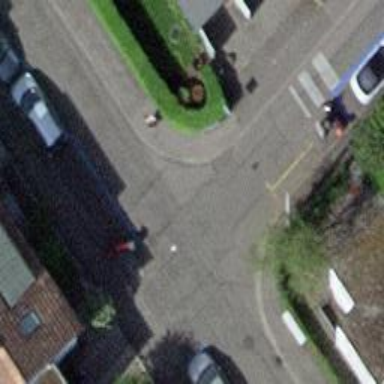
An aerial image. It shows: Asphalt road in living street.